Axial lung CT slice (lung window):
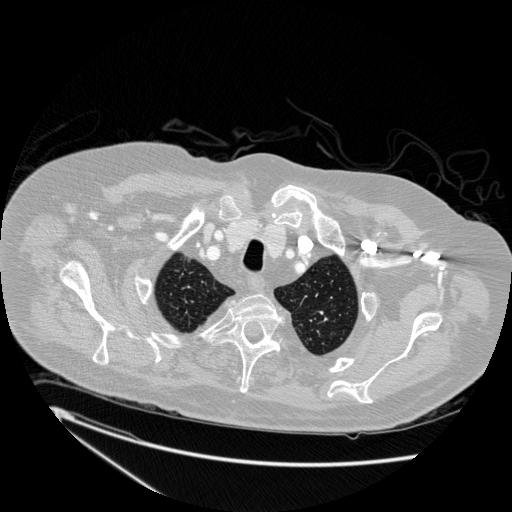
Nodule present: no